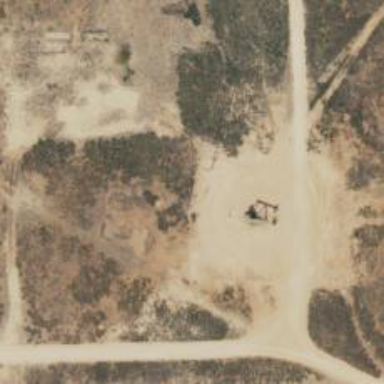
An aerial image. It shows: Petroleum well.